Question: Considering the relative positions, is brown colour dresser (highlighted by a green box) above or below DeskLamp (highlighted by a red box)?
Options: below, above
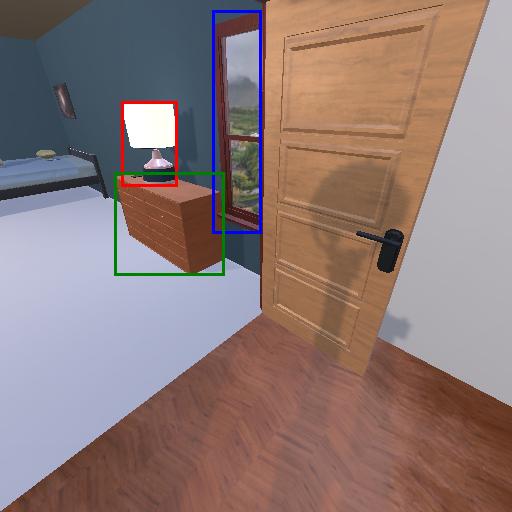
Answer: below